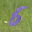
Label: 6